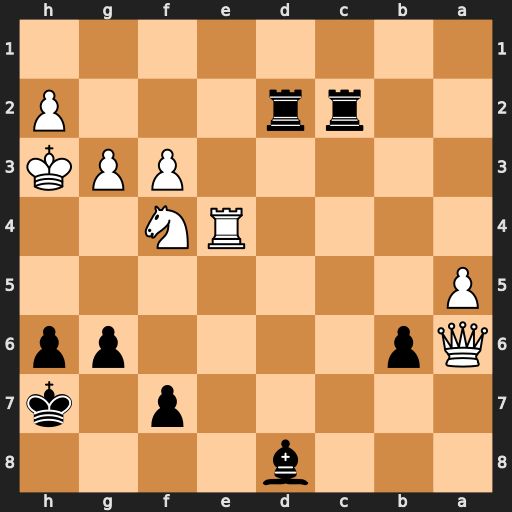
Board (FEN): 3b4/5p1k/Qp4pp/P7/4RN2/5PPK/2rr3P/8
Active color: b
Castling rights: -
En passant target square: -
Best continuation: Rxh2+ Kg4 f5#